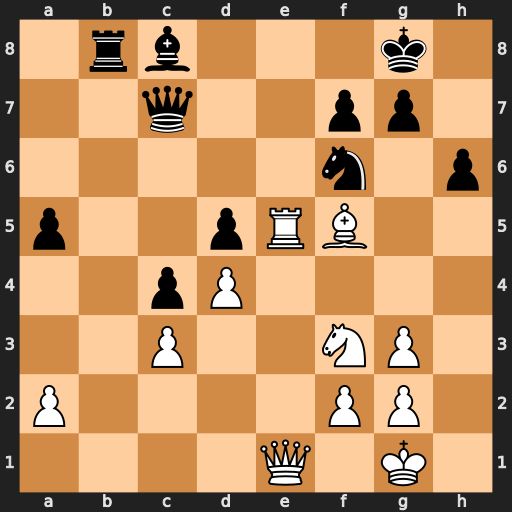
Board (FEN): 1rb3k1/2q2pp1/5n1p/p2pRB2/2pP4/2P2NP1/P4PP1/4Q1K1
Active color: w
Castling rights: -
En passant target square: -
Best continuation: Re8+ Nxe8 Qxe8#